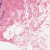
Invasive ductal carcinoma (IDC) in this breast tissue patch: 0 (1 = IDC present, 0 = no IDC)